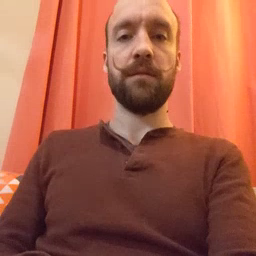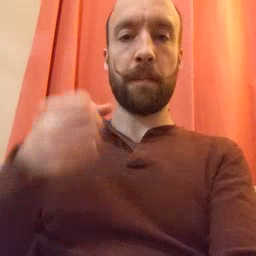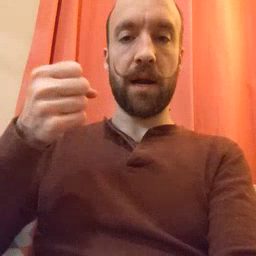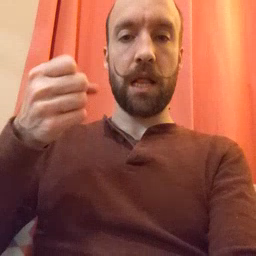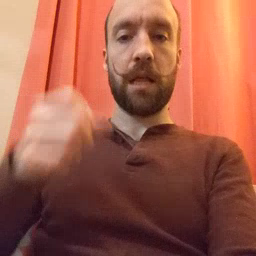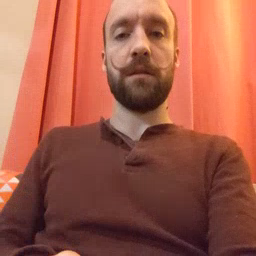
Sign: milk